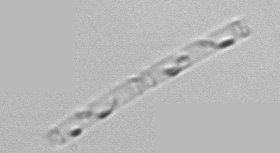
Label: Cerataulina_pelagica